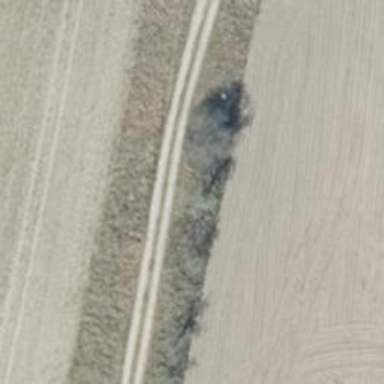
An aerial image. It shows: Row of deciduous broadleaved trees.